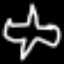
Label: airplane